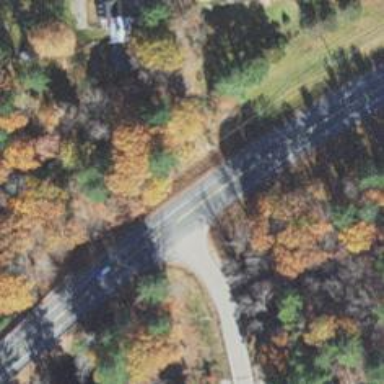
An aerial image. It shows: Abandoned road.